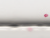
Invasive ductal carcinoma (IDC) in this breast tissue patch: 0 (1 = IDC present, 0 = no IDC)